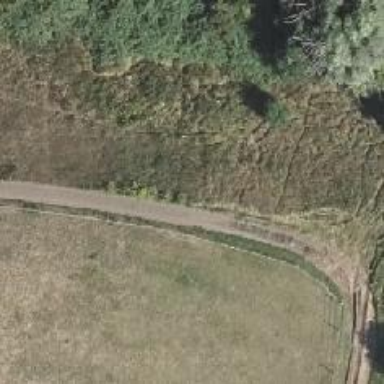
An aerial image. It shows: Sandy bridleway.